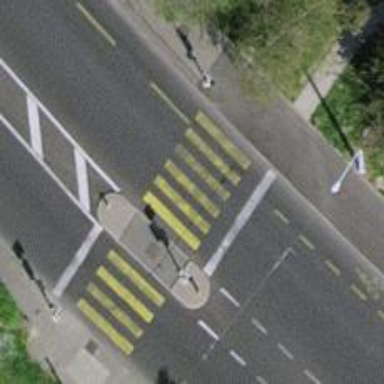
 identified as zebra crossing. It includes island."